Question: I am having a problem returning a default 'DateTime' value from a complex 'Linq-to-Sql' query.
Hopefully the following simplified example shows the problem (although I haven't run this exact code):
'''
users.Select(u =>
new MyDomainObject(
u.Id,
u.Transactions
.Where(t => false) // empty results set
.Select(t => t.TransactionTime) // TransactionTime is DATETIME NOT NULL
.OrderByDescending(x => x)
.FirstOrDefault() // I want DateTime.MinValue (or SqlDateTime.MinValue)
)
);
'''
So I want the last timestamp, or some 'MinValue' timestamp if there are no results.
Enumerating the above query gives the error
'''
The null value cannot be assigned to a member with type System.DateTime
'''
---
Ok I'm not sure that my above example was sufficient to illustrate the problem. I believe the error may be something to do with how I'm trying to do a subquery on a third linked table.
The following example recreates the exact error:

So I have a car, which I can take to the mechanic, which sometimes (but not always) is serviced by the mechanic.
The requirement is to find how many mechanic visits each car has had since it was last serviced. The issue is when the car has never been serviced, so the data looks like:
'''
Car
-------------
Id: 1
MechanicVisit
-------------
Id: 1
CarId: 1
ServiceRecordId: NULL
VisitDate: 1 Jan 2011
ServiceRecord
-------------
<empty>
'''
So a simple example that shows the error is a query to get the list of last service times:
'''
var test = _dataContext.GetTable<Car>
.Select(c =>
c.MechanicVisits
.Select(m => m.ServiceRecord)
.Select(s => s.ServiceDate)
.OrderByDescending(d => d)
.FirstOrDefault()
).ToList();
'''
This gives the previously described error of trying to assign null to a non-nullable type, where what I need to do is return 'DateTime.MinValue' or 'SqlDateTime.MinValue' when the date is null (so I can do the actual query which is number of mechanic visits since the last service)
---
I used a variation of what Jon Skeet suggested, using a cast to 'DateTime?' and null coalescing operator:
'''
var test = _dataContext.GetTable<Car>
.Select(c =>
c.MechanicVisits
.Select(m => m.ServiceRecord)
.Select(s => (DateTime?)s.ServiceDate)
.OrderByDescending(d => d)
.FirstOrDefault() ?? new DateTime(1900, 1, 1)
).ToList();
'''
Note the use of the paramatered constructor for the "default" date - 'DateTime.MinValue' can't be used here as it throws an out of range exception when converted to SQL, and 'SqlDateTime.MinValue' can't be used as it is non-nullable (so the coalesce operator becomes invalid).
I still don't really understand why the original error was occuring and this solution does feel a bit hacky, but I've been unable to find any neater way of fixing it.
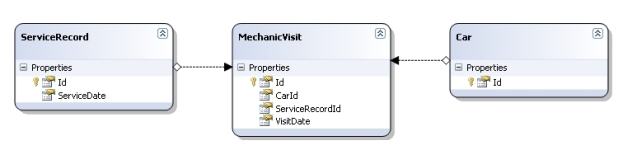
Answer: I'd be very tempted to use a nullable 'DateTime' for this. For example, from your "Car" sample:
'''
var test = _dataContext.GetTable<Car>
.Select(c =>
c.MechanicVisits
.Select(m => m.ServiceRecord)
.Select(s => (DateTime?) s.ServiceDate)
.OrderByDescending(d => d)
.FirstOrDefault()
).ToList();
'''
That way I suspect you'll end up with it and giving you null 'DateTime?' values. You could always transform that later if you wanted:
'''
var test = _dataContext.GetTable<Car>
.Select(c =>
c.MechanicVisits
.Select(m => m.ServiceRecord)
.Select(s => (DateTime?) s.ServiceDate)
.OrderByDescending(d => d)
.FirstOrDefault()
).AsEnumerable()
.Select(dt => dt ?? DateTime.MinValue)
.ToList();
'''
---
Hmm. I won't claim to fully understand the reasons for this, but here's a potential workaround:
'''
users.Select(u =>
new MyDomainObject(
u.Id,
u.Transactions
.Where(t => false)
.Select(t => t.TransactionTime)
.OrderByDescending(x => x)
.DefaultIfEmpty(DateTime.MinValue)
.First()
)
);
'''
In other words, if the result set is empty, use the specified default - and then take the first result of the now-definitely-not-empty sequence.